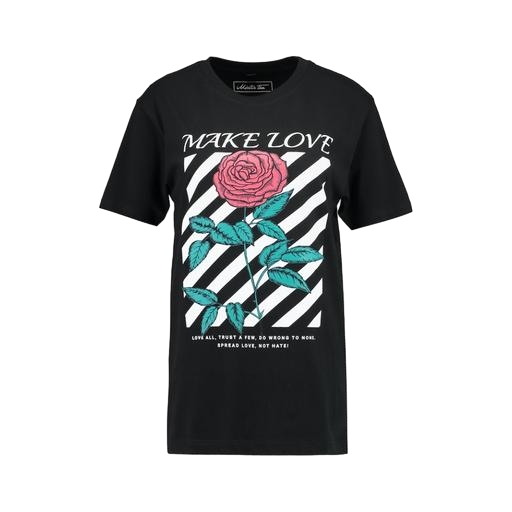
black plus size printed t-shirt only macy, graphic t-shirt, black printed t-shirt, white background